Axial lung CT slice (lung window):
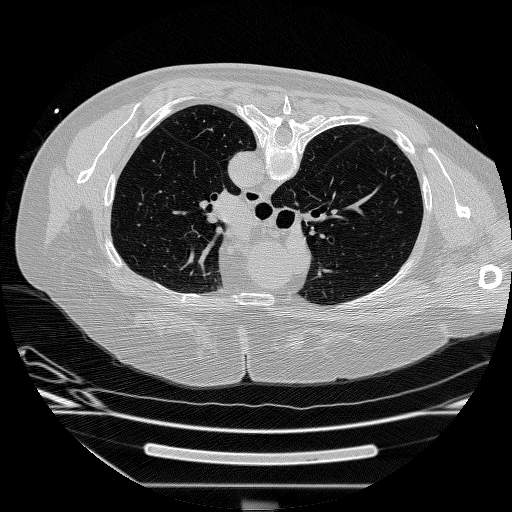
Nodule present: no